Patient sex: M
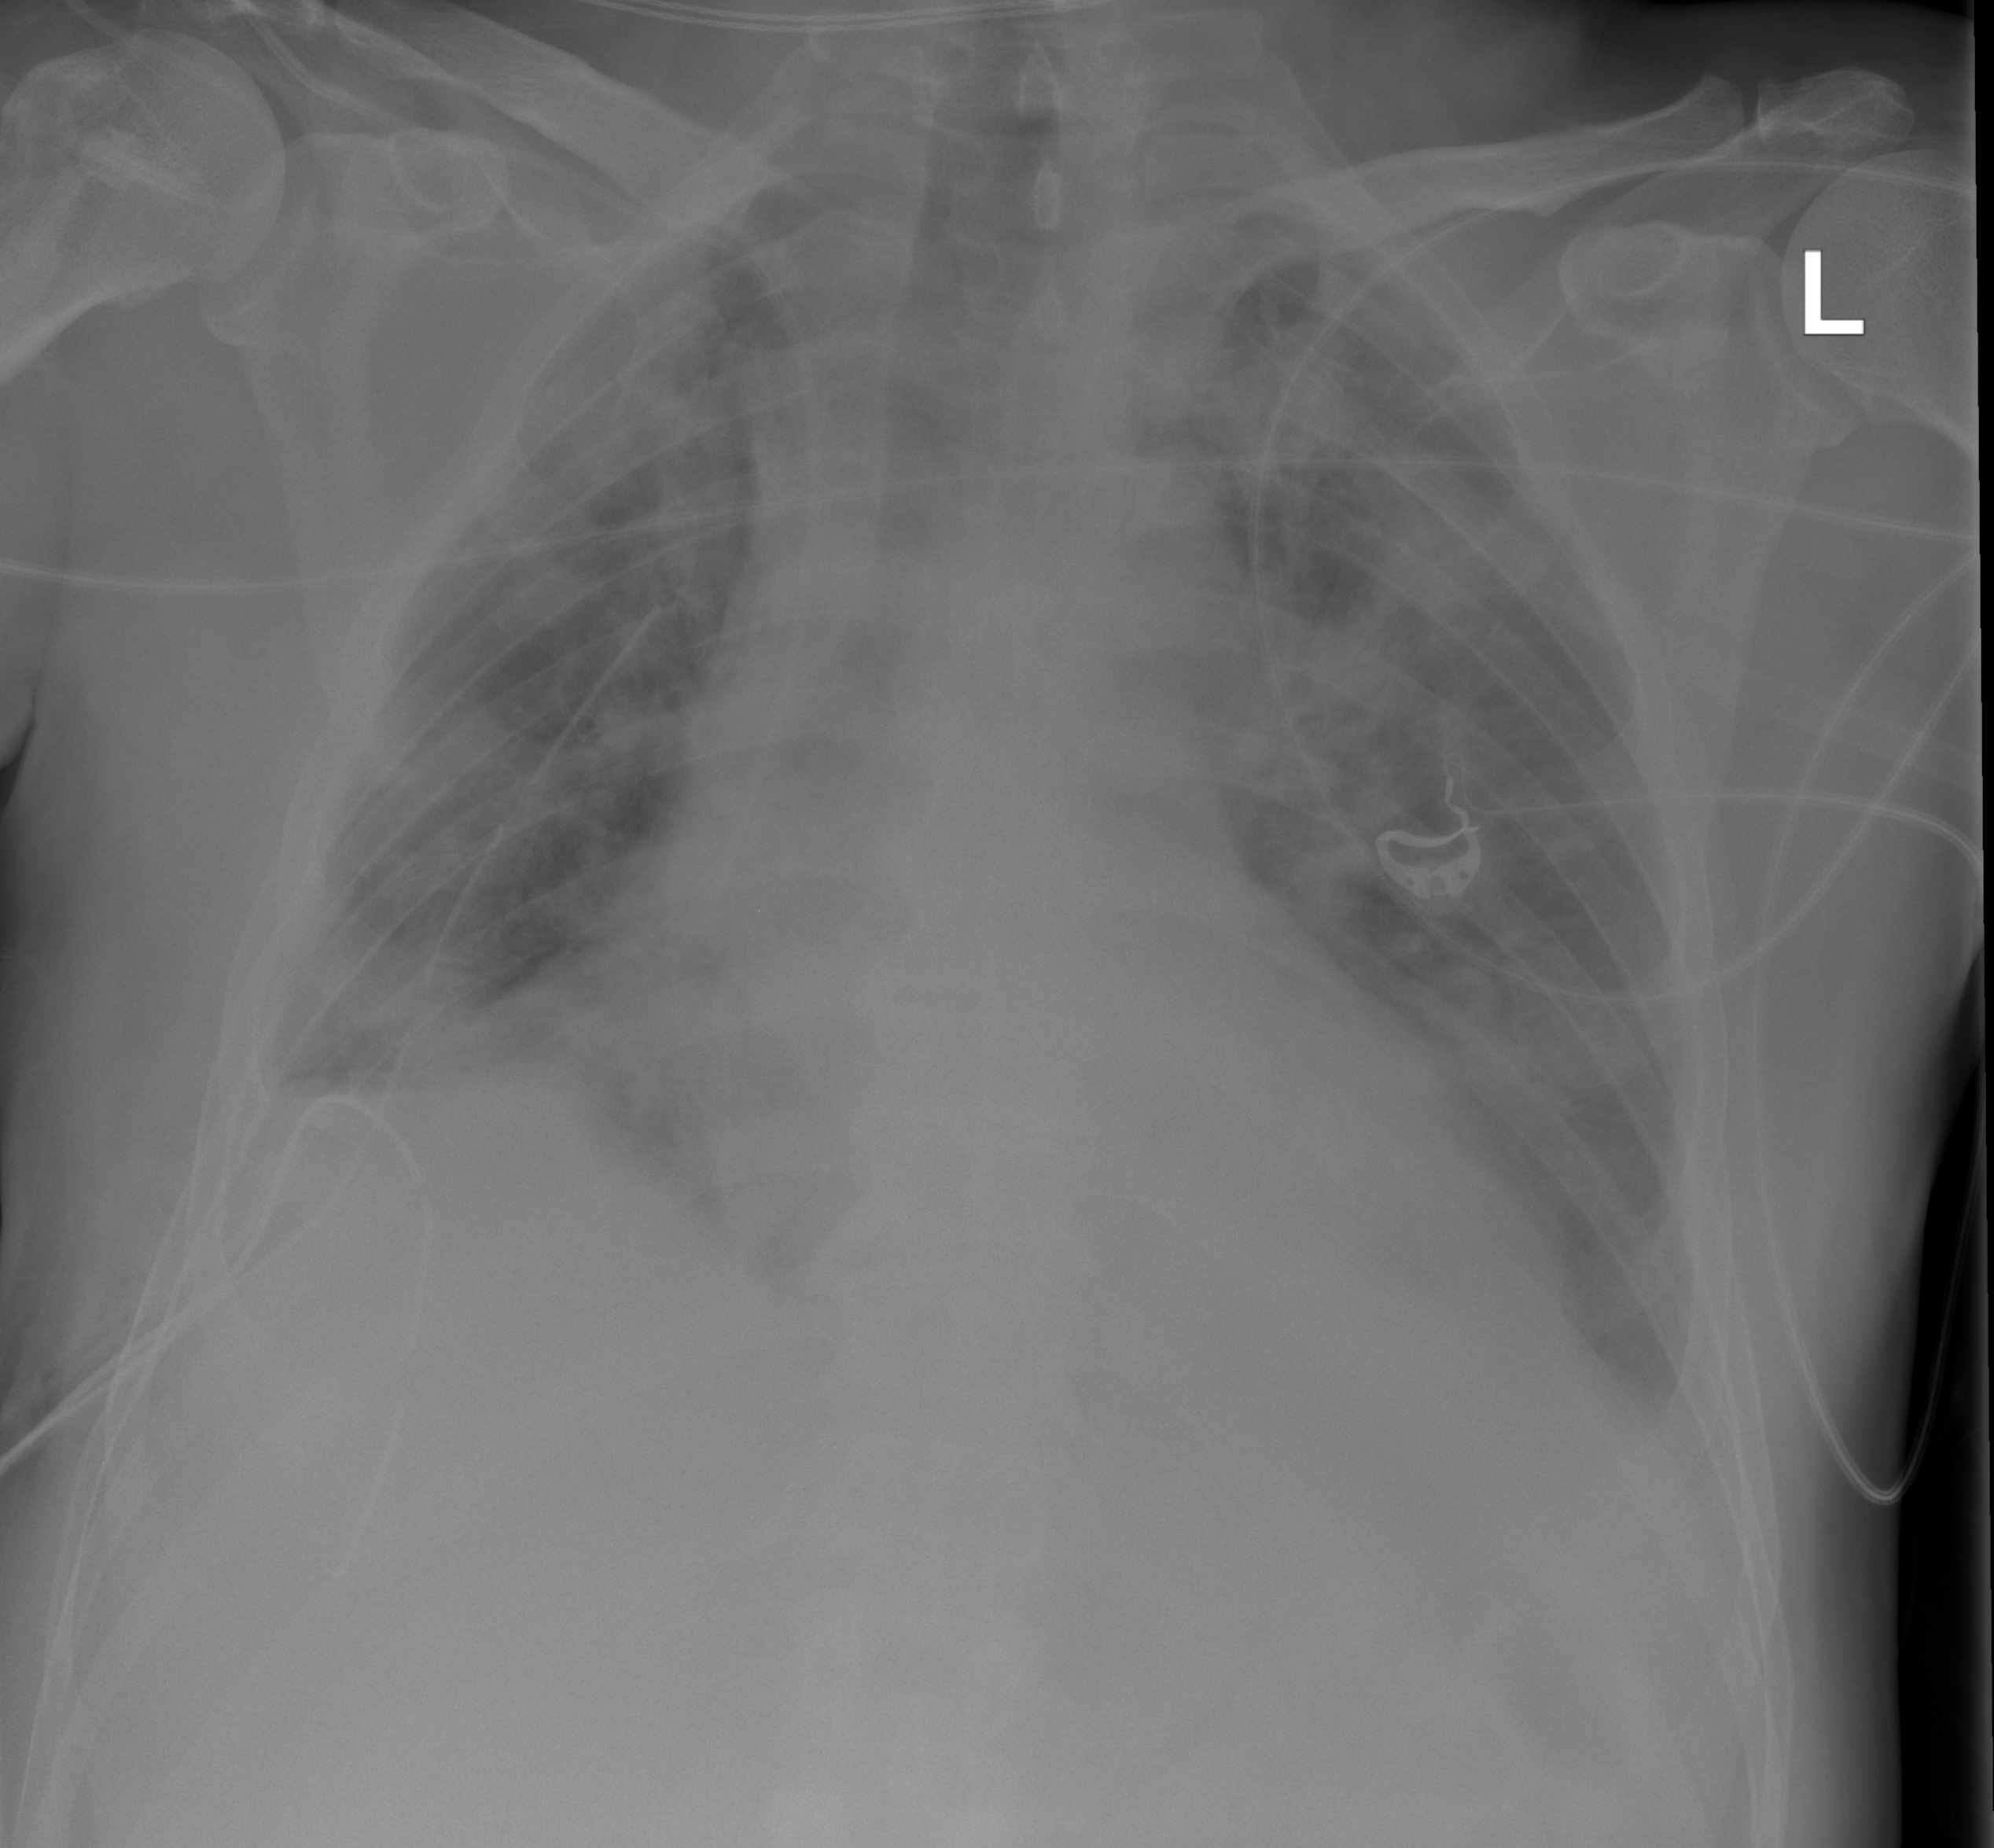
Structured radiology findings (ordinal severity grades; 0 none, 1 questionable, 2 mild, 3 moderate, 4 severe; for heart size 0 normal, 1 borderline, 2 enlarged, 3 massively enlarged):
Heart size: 2
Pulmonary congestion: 2
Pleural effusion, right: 2
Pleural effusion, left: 2
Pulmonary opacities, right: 2
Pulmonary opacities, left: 1
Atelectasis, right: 2
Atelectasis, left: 2